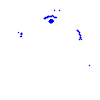
Particle: pion